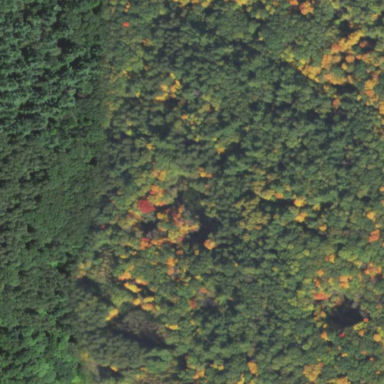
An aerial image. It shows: Evergreen forest with needle-leaved trees.